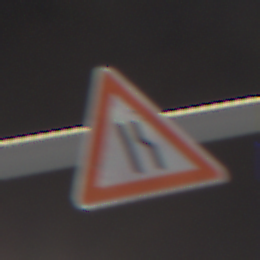
Verkehrszeichen: EinseitigVerengteFahrbahnRechts
Umgebung: Outdoor, Urban
Tageszeit: Night
Wetter: PartlyCloudy
Licht: Artificial
Jahreszeit: NotSpecified
Kontrast: HighContrast